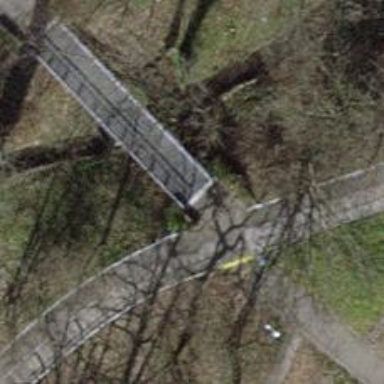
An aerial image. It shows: Footway bridge with beam structure.